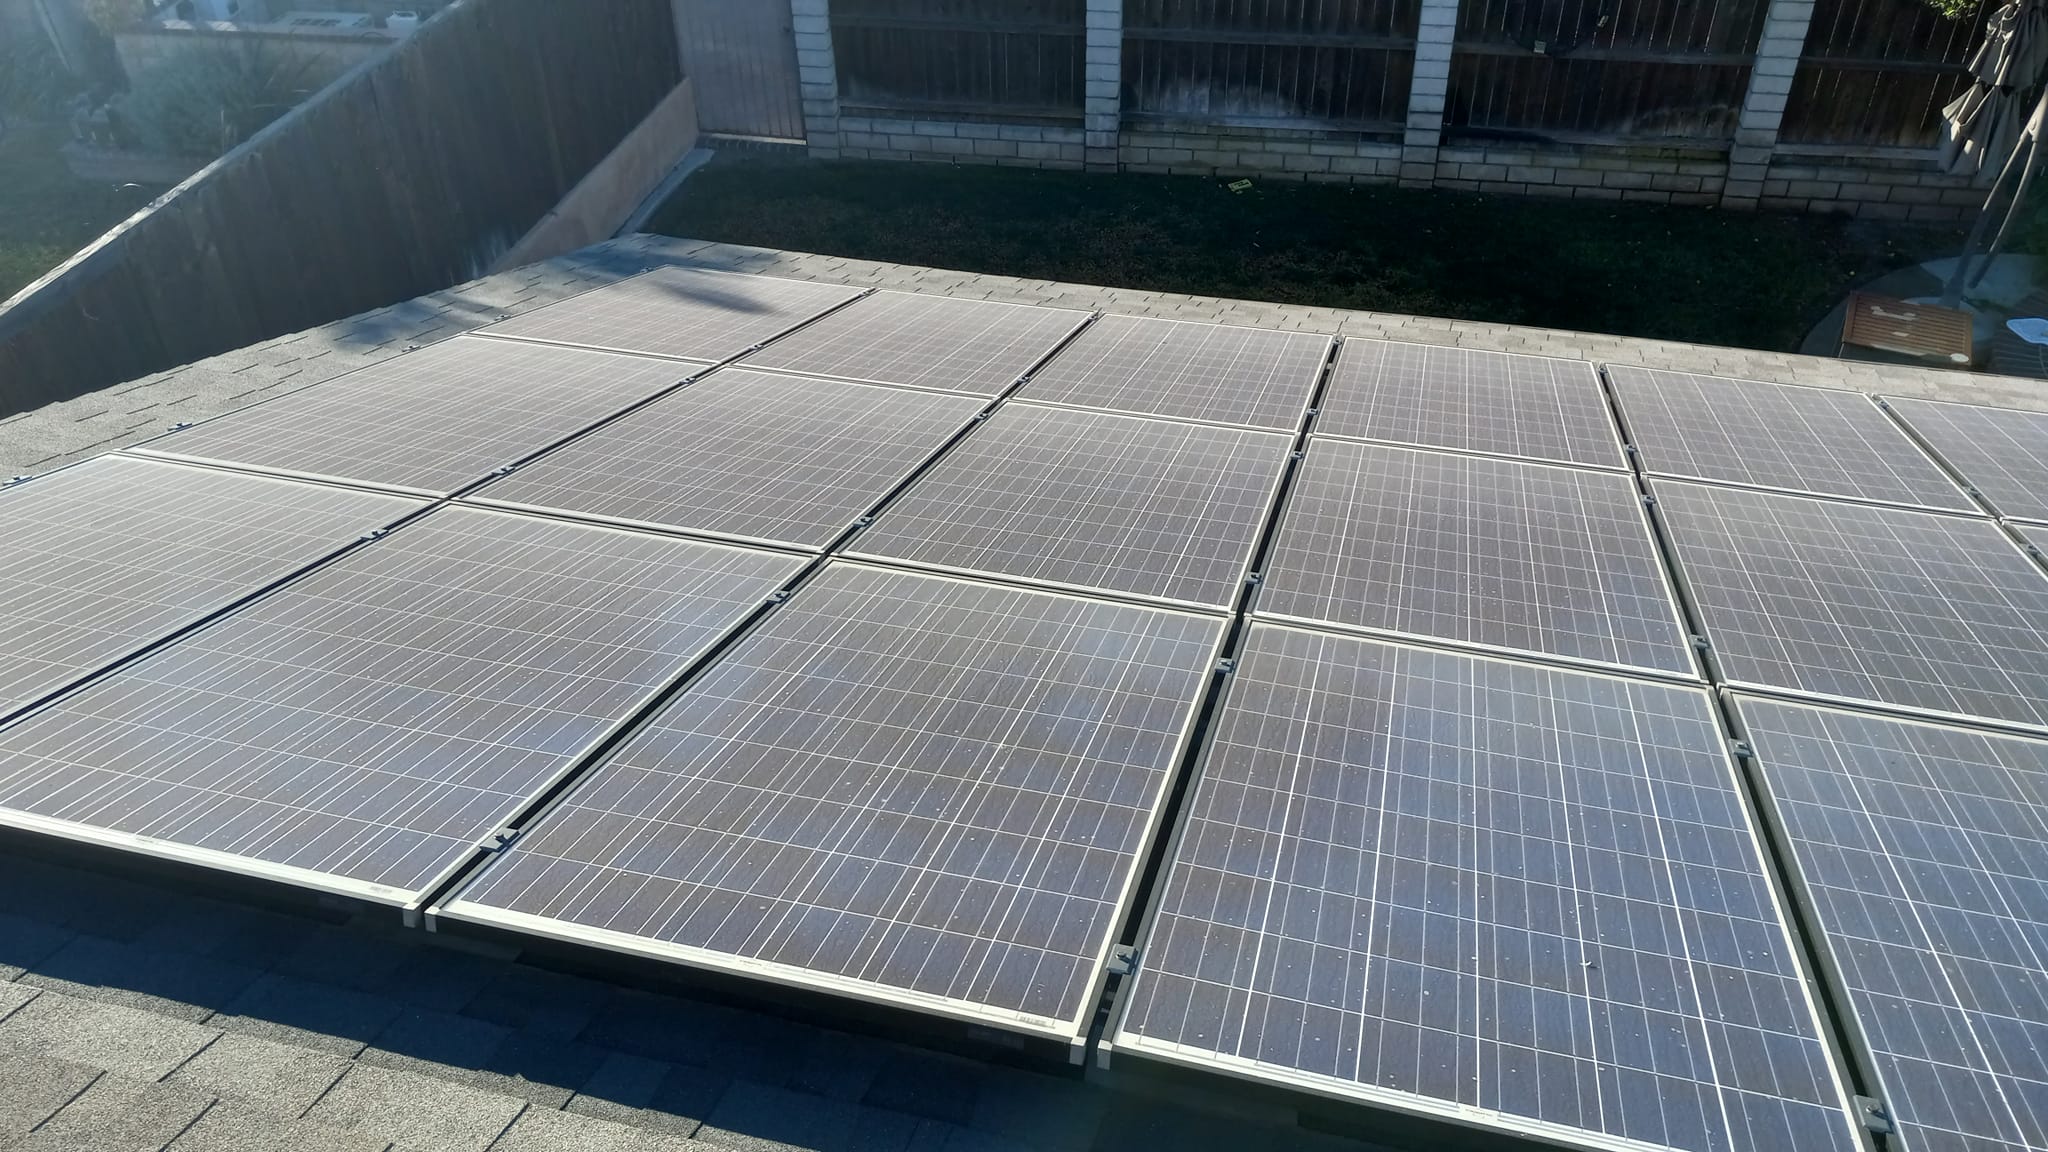
Label: Dusty